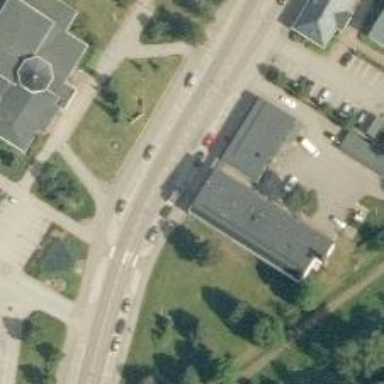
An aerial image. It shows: Veterinary facility.